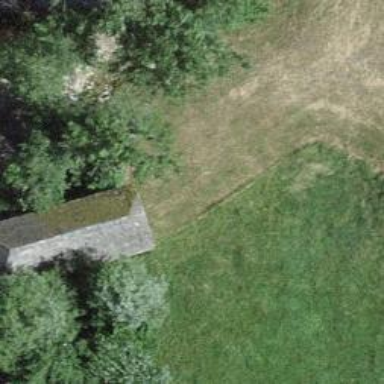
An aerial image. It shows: Covered bridge over track.